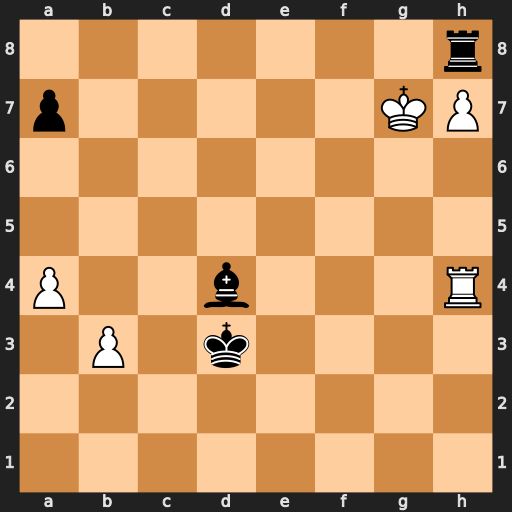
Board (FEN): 7r/p5KP/8/8/P2b3R/1P1k4/8/8
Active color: w
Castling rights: -
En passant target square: -
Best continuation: Rxd4+ Kxd4 Kxh8